Question: I really cant figure out how to insert another filed inside my foreach loop, i have the image variables but not sure how to incorporate it in this ?
'''
<?php
$repeatable_field_values = simple_fields_values("text_page");
$file_id = simple_fields_values('image_post');
$image_info = wp_get_attachment_image_src($file_id, "full");
foreach ($repeatable_field_values as $values) {
echo " <li>
<div class='small-12 large-6 columns text'>
$values><div class='small-12 large-6 columns'><img src=$image_info></div>
</li>";
}
?>
'''
This is the content filed and it works :
'$repeatable_field_values = simple_fields_values("text_page");'
Bit the image filed im not sure how to insert it :
'''
$file_id = simple_fields_values('image_post');
$image_info = wp_get_attachment_image_src($file_id, "full");
'''
This is how it looks like in wp admin :

Thank you !
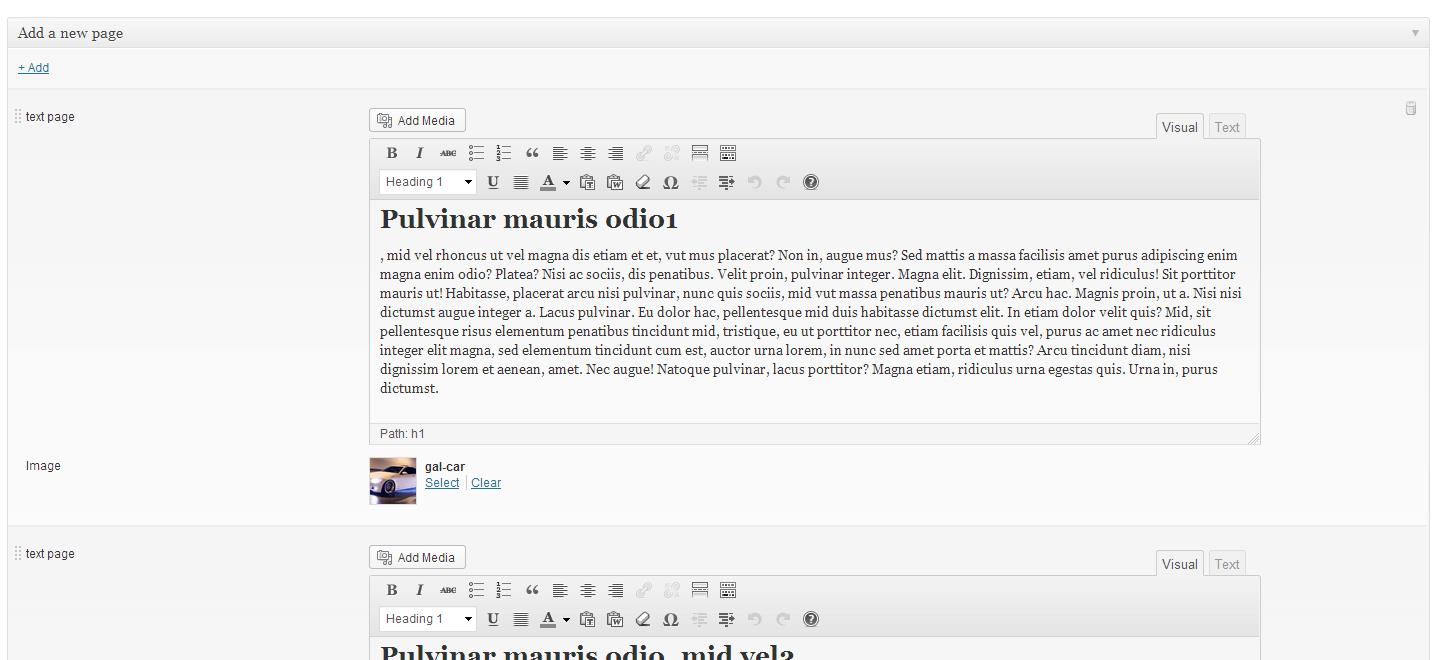
Answer: '''
<?php $getfields = simple_fields_get_post_group_values(get_the_id(), "Field group name", true, 1);
$count = 0;
if($getfields["Field1"][0]!="") {
foreach($getfields["Field1"] as $options) { ?>
<?php $imgsrc = wp_get_attachment_image_src($getfields["Field1"][$count], 'thumbnail'); ?>
<li>
<div class="small-12 large-6 columns text">
<?php echo($getfields["Field2"][$count])?>
</div>
<div class="small-12 large-6 columns">
<img src="<?=$imgsrc[0]?>" />
</div>
</li>
<?php $count++; }} ?>
'''
Field group name : Just type the name of the field, not the slug
Field 1 and Field2 : im not sure if here goes the name or the slug but i have named the slug and the name the same because i was in a hurry didn't had time to test but i think the name goes here like in the field group name.